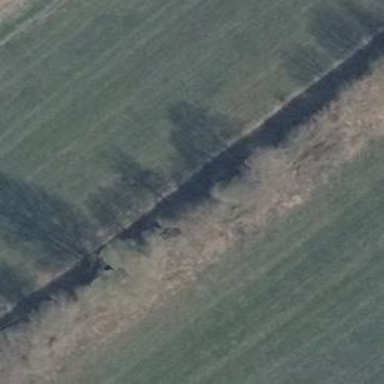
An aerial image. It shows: Row of trees in natural setting.